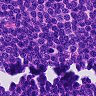
Metastatic tissue present: no